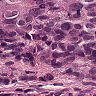
Metastatic tissue present: yes